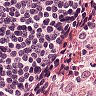
Metastatic tissue present: no